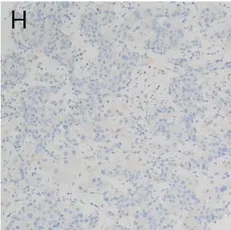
Histopathology of prostate and liver tumor. And CgA.
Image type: pathology (immunostaining)